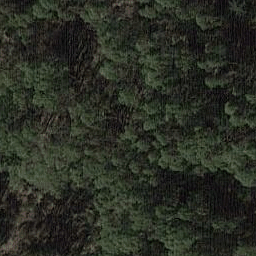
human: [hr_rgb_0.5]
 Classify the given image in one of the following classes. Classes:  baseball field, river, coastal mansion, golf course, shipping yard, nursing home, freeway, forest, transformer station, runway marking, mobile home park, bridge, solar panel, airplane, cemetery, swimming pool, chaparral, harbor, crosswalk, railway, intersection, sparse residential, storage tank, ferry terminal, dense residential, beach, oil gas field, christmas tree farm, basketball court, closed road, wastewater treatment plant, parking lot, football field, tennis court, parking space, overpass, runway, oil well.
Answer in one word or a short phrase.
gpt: forest